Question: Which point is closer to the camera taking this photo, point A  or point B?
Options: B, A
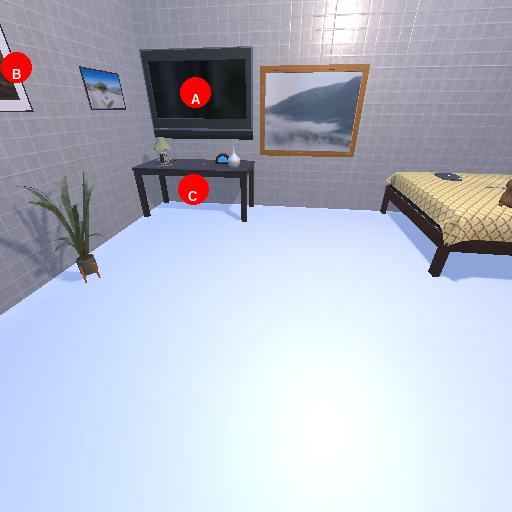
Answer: B